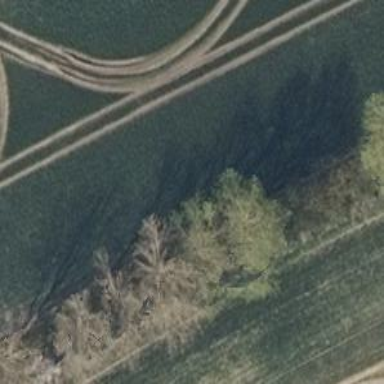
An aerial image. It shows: Row of deciduous broadleaved trees.